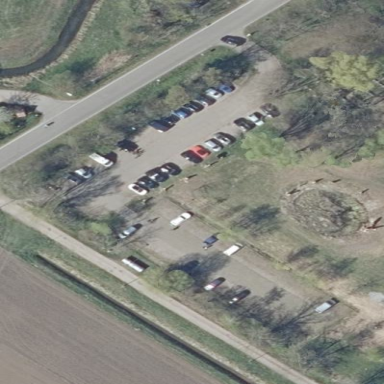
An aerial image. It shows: Parking area.